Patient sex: M
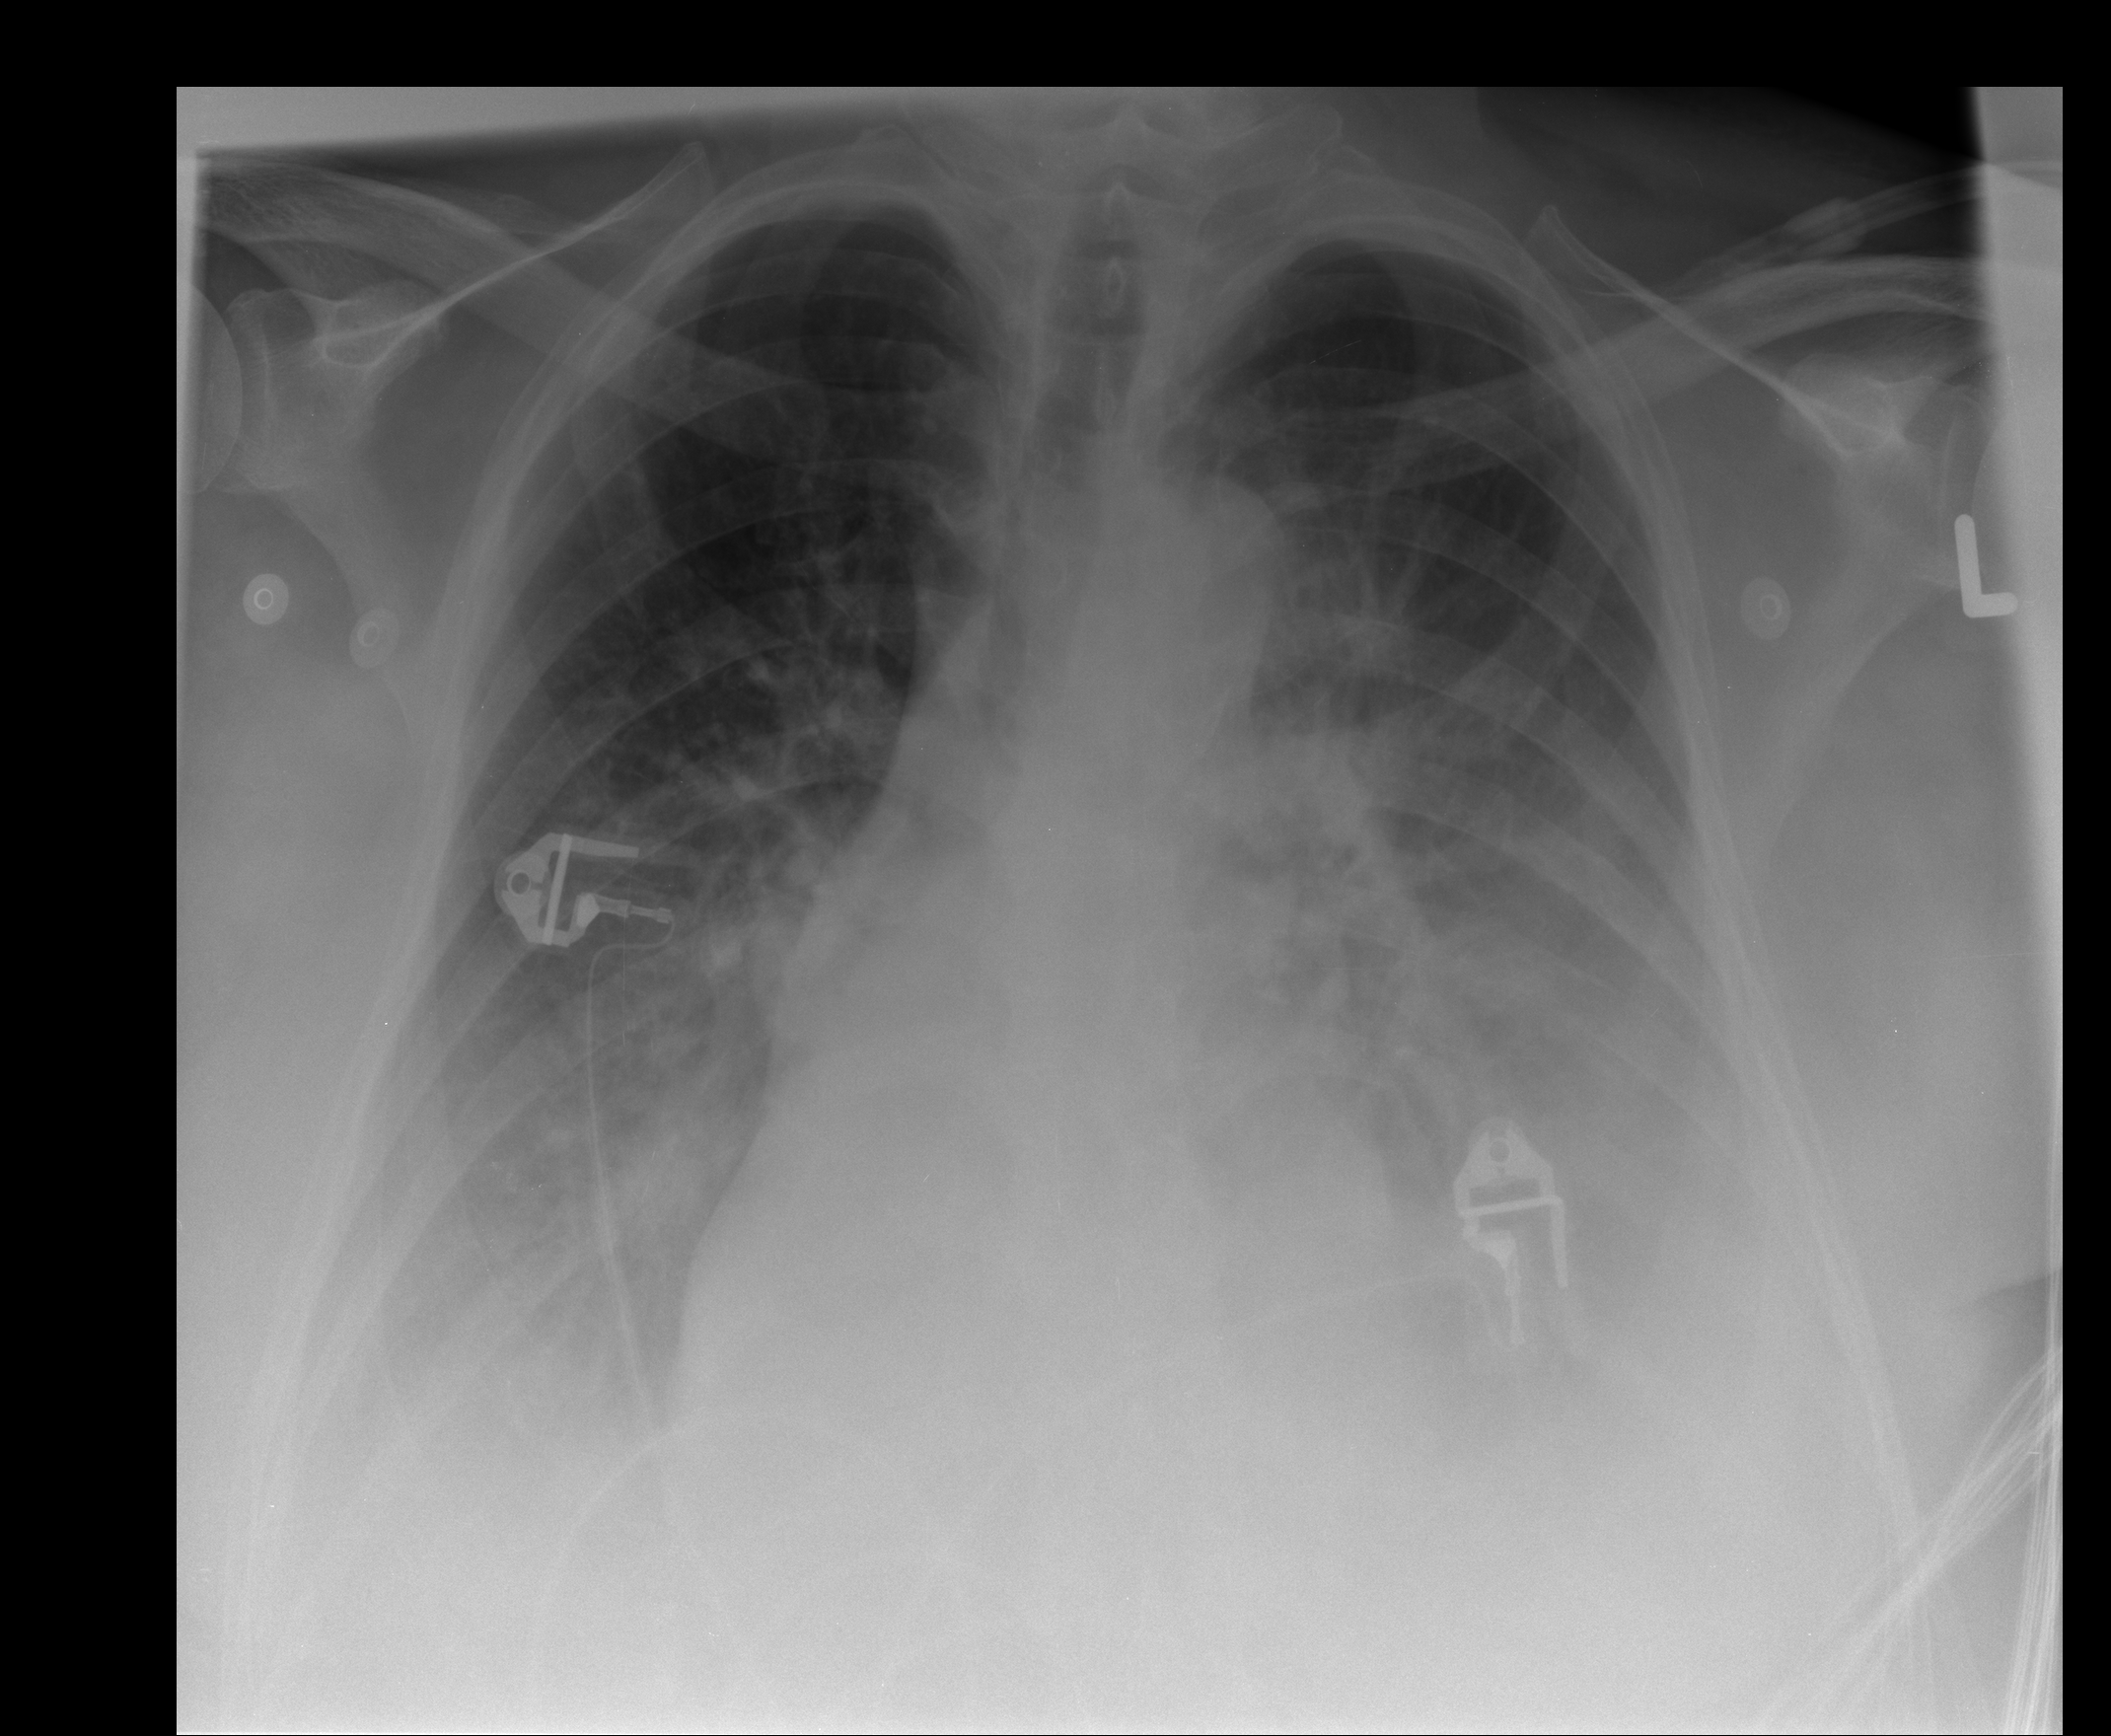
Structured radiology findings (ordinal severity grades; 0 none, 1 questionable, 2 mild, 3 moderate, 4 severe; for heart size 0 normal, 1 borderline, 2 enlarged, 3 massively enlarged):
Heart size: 2
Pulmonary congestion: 2
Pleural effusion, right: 2
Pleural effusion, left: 3
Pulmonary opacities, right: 1
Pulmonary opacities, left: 2
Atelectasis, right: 2
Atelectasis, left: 2